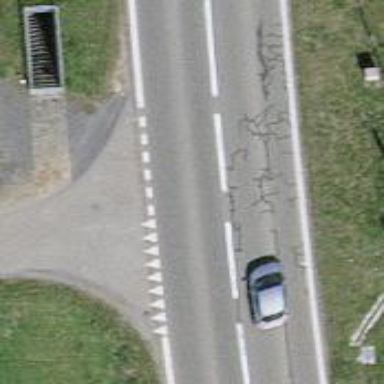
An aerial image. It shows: Road with "give way" sign.